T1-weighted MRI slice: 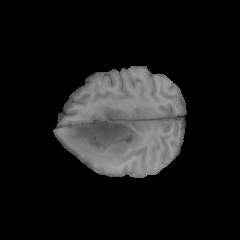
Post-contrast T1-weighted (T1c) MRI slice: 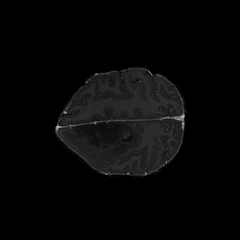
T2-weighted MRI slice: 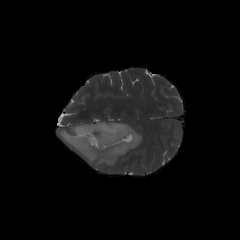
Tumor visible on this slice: yes